Question: I am requesting some HTML content via an API using jQuery ajax. The data I get back console logs as an object, even when I parse it with jQuery.
Here is what I am doing
'''
$.ajax({
url: ajaxUrl,
success: function(data){
var html = data
var parseData = $(html);
console.log(parseData);
}
});
'''
I have tried 'dataType' it made no difference. I have tried to find elements within the data return, but that returns the same.
The data I am returning does not have a doctype, html or body tag.
'''
<div class="item">
<h2>Title</h2>
<p>...</p>
</div>
<div class="item">
<h2>Title</h2>
<p>...</p>
</div>
<div class="item">
<h2>Title</h2>
<p>...</p>
</div>
'''
Am I doing something wrong, or is the data being returned wrong?
Here is the console log

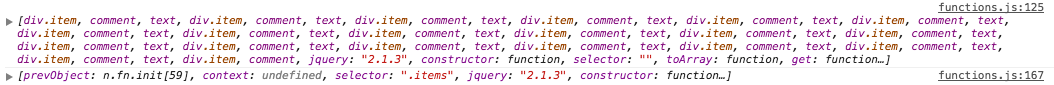
Answer: This is absolutely correct that you get an object in your console.
By default jQuery tries to guess the type of the content (what they call an "intelligent guess") and in your case it probably thinks this is HTML. Probably - because you did not provide us with an example of the thing you are asking.
After jQuery thinks this is HTML, it wraps it into a jQuery object, which I guess you see in your console.
Try to call 'console.log(data.find(".item").length)' - I have a feeling the result will be 3.
To get the pure HTML you must use a 'dataType: "text"'. This will stop jQuery from attempts of parsing the data and will give you the raw string result.